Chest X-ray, PA view. Patient: 55 years old, sex M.
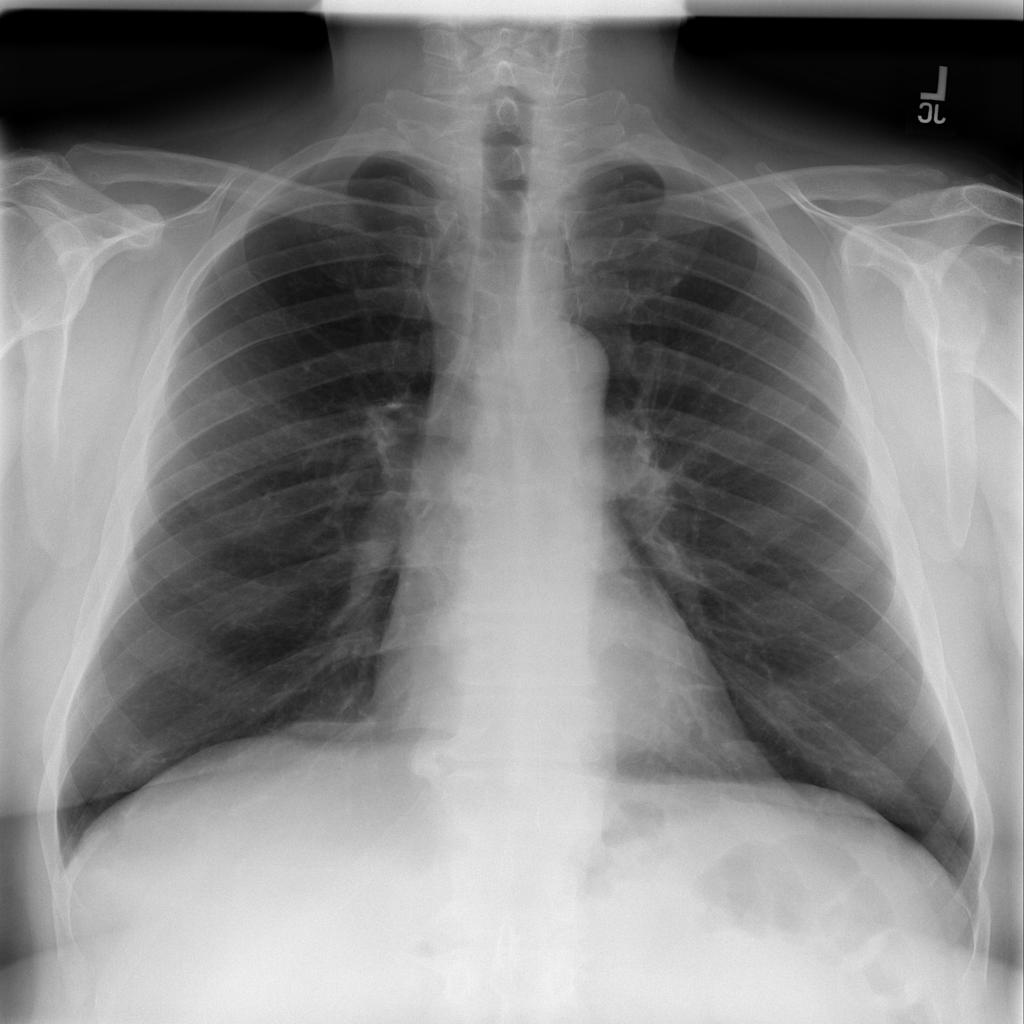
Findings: No Finding